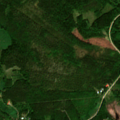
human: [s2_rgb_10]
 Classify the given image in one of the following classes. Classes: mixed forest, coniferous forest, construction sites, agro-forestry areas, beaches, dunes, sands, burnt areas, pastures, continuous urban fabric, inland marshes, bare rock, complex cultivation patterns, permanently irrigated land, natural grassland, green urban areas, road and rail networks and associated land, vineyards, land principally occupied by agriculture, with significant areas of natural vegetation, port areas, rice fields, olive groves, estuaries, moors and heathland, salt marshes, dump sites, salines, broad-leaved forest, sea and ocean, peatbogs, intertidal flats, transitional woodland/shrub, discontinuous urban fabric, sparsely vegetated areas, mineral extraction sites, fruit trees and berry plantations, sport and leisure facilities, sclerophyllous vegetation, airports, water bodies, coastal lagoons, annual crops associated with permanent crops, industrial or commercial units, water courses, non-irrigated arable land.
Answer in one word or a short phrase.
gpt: land principally occupied by agriculture, with significant areas of natural vegetation, coniferous forest, mixed forest, transitional woodland/shrub, sea and ocean